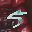
Label: 5